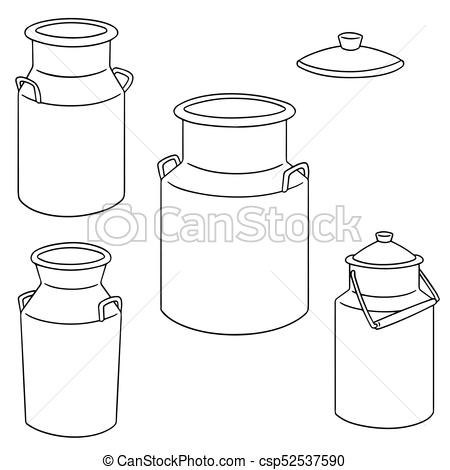
Label: milk can